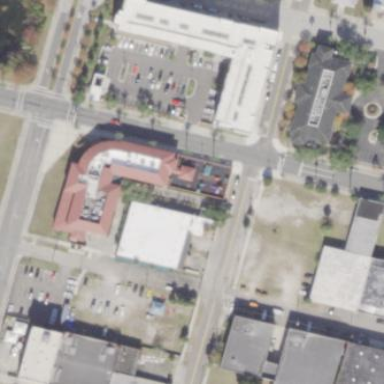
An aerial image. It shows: Building.